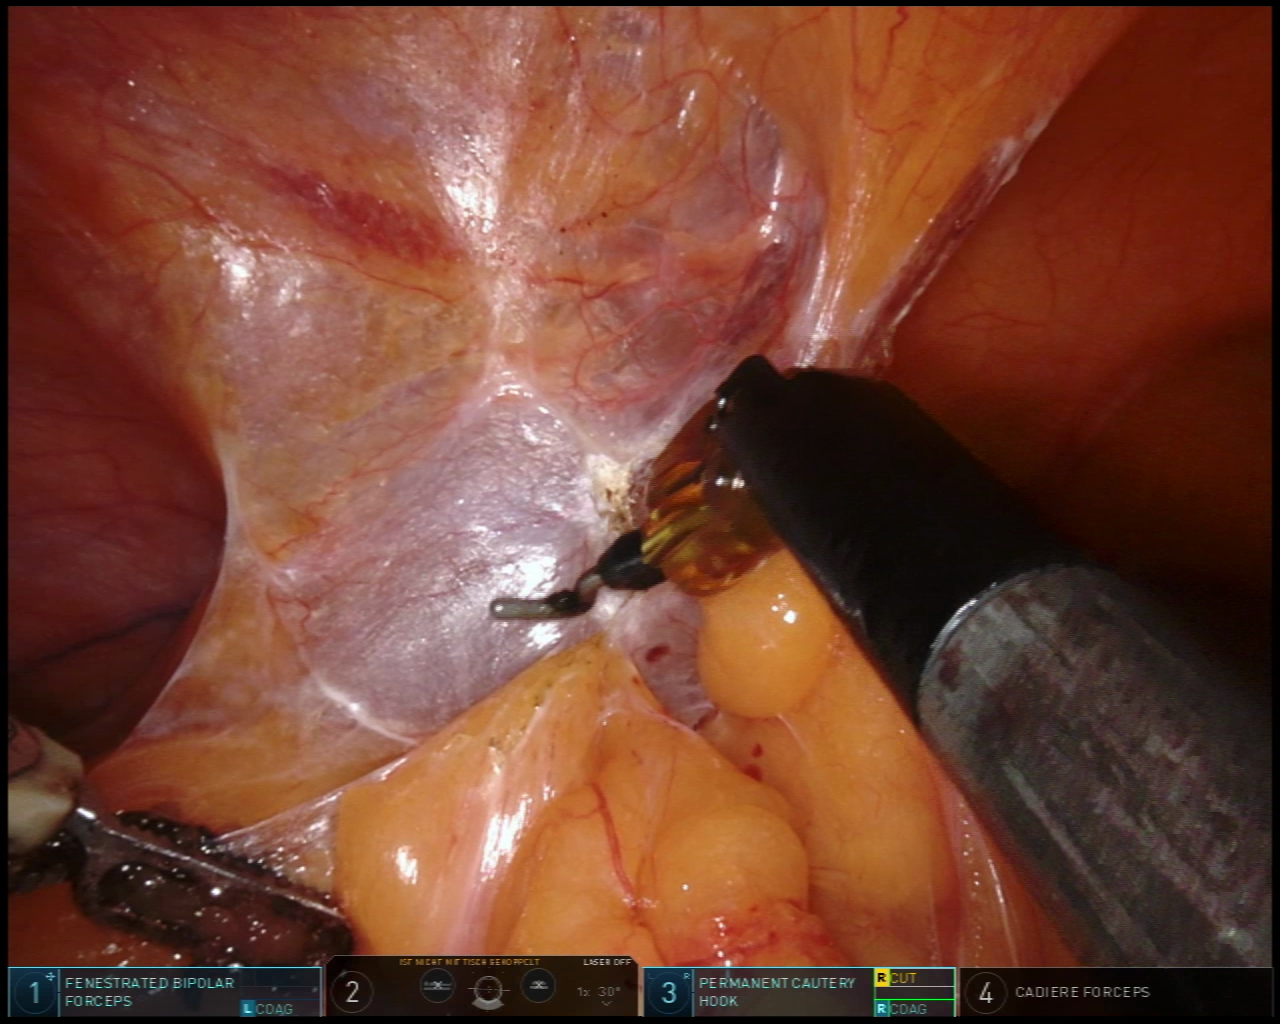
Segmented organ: abdominal_wall
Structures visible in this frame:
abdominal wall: yes
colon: no
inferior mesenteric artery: no
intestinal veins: no
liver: no
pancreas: no
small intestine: no
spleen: no
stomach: no
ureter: no
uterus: no
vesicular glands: no